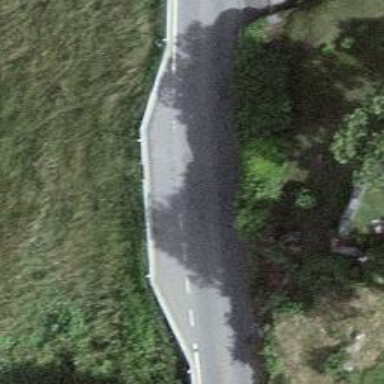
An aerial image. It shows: Passing place on the road.